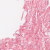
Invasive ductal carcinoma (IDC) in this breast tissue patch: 0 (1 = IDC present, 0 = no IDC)